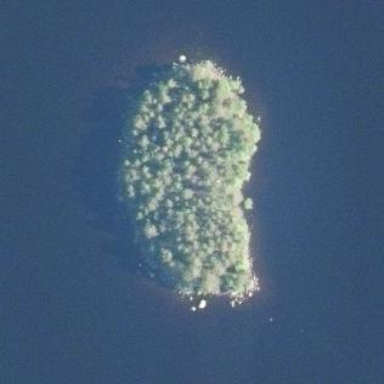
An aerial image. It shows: Islet.